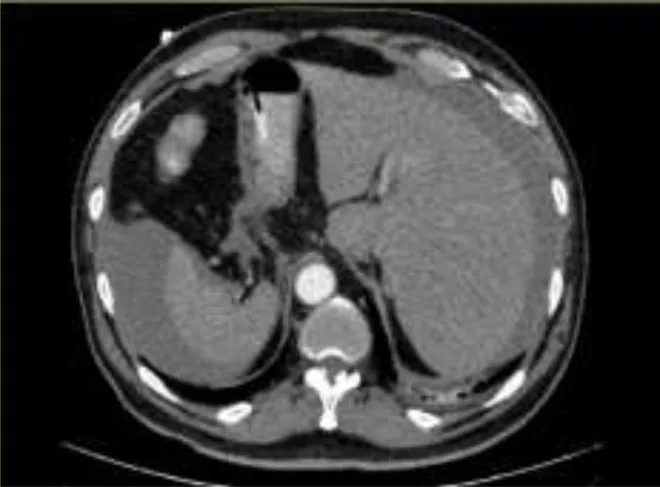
Peri hepatic and Perisplenic intrapritoneal Hemorrhage.
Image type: radiology (ct)